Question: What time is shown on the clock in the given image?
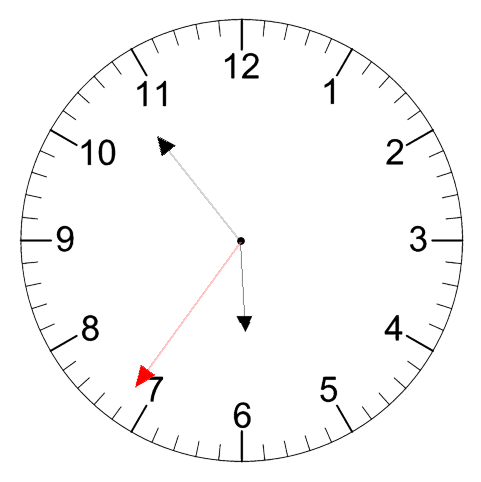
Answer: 05:53:36